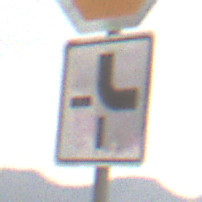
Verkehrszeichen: VerlaufVorfahrtsstrasse4
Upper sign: Stop
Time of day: MorningAfternoon
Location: Outdoor (Nature)
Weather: Overcast
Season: NotSpecified
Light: Natural